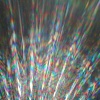
Label: sunburn